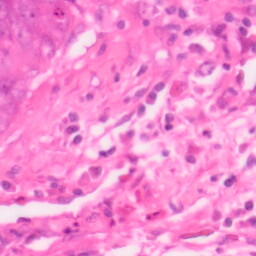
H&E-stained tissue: Colon